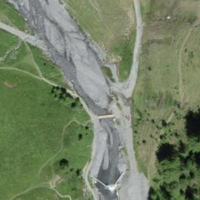
EUNIS habitat code: 23
Species observed at this site:
Corvus corone
Oenanthe oenanthe
Parnassia palustris
Turdus philomelos
Gypaetus barbatus
Anthus spinoletta
Turdus viscivorus
Aegithalos caudatus
Euphorbia cyparissias
Phylloscopus collybita
Erithacus rubecula
Cuculus canorus
Pica pica
Phoenicurus ochruros
Garrulus glandarius
Falco tinnunculus
Corvus corax
Periparus ater
Motacilla cinerea
Cyanistes caeruleus
Linaria cannabina
Chloris chloris
Corvus frugilegus
Montifringilla nivalis
Fringilla coelebs
Turdus torquatus
Ptyonoprogne rupestris
Carduelis carduelis
Turdus merula
Tachymarptis melba
Saxicola rubetra
Parus major
Turdus pilaris
Cupido minimus
Astragalus alpinus
Bartsia alpina
Pyrrhocorax graculus
Motacilla alba